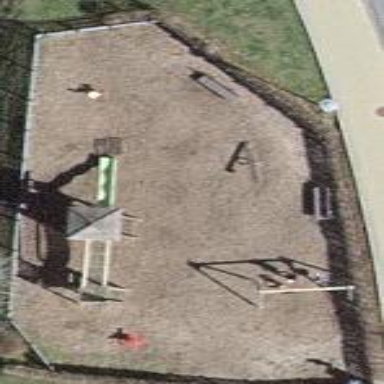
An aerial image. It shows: Playground area for leisure activities on the land.